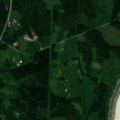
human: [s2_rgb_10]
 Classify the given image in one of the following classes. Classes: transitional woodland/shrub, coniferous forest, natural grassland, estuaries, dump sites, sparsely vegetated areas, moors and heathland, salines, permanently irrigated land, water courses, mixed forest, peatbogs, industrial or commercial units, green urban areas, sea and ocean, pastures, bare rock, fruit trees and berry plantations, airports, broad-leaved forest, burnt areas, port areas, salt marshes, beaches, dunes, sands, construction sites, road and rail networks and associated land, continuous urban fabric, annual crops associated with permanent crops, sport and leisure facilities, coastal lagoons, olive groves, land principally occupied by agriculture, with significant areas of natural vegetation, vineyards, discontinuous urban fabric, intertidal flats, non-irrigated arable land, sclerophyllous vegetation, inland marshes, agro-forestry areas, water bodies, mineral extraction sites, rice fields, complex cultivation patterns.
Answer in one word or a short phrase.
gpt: dump sites, coniferous forest, mixed forest, transitional woodland/shrub